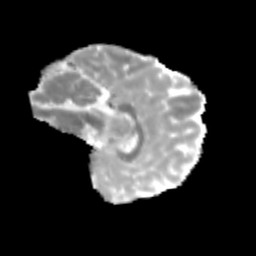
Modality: MD
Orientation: sagittal
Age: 10
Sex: female
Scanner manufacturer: siemens
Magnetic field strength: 3 T
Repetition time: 3.8 s
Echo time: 0.07 s